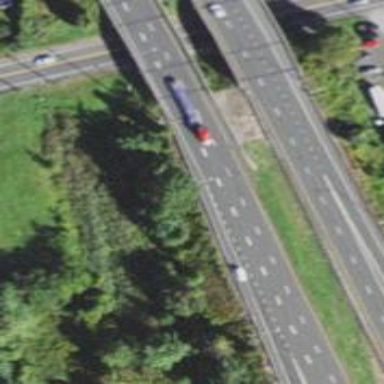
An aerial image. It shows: Motorway junction.